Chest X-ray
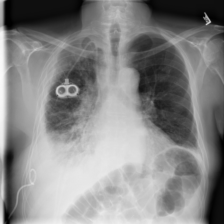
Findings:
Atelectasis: negative
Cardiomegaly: negative
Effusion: positive
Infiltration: negative
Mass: negative
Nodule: negative
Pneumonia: negative
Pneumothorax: negative
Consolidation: negative
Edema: negative
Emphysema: negative
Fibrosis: negative
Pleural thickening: negative
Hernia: negative